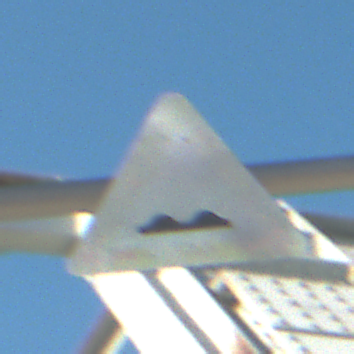
Verkehrszeichen: UnebeneFahrbahn
Umgebung: Outdoor, Special
Tageszeit: MorningAfternoon
Wetter: Clear
Licht: Natural
Jahreszeit: NotSpecified
Kontrast: HighContrast